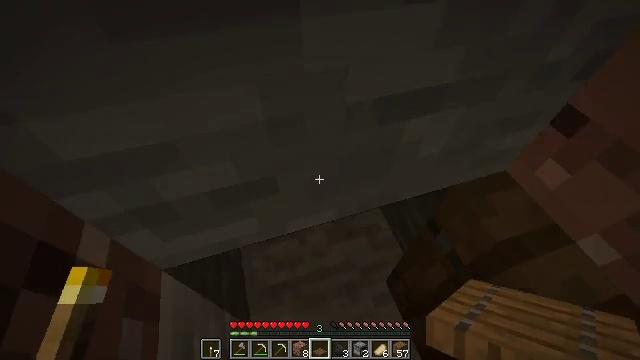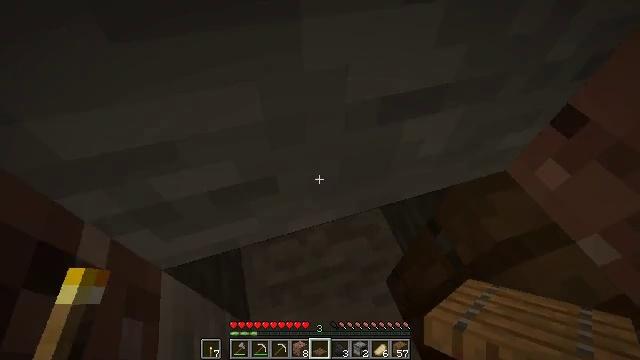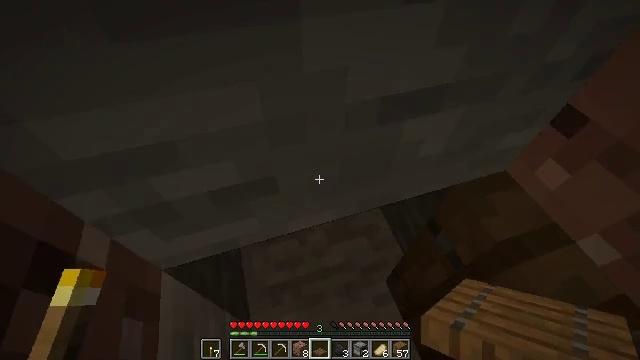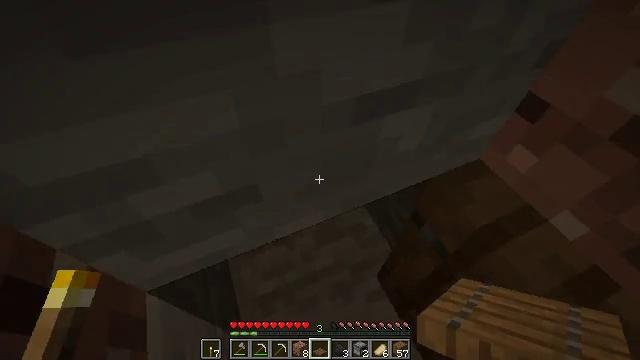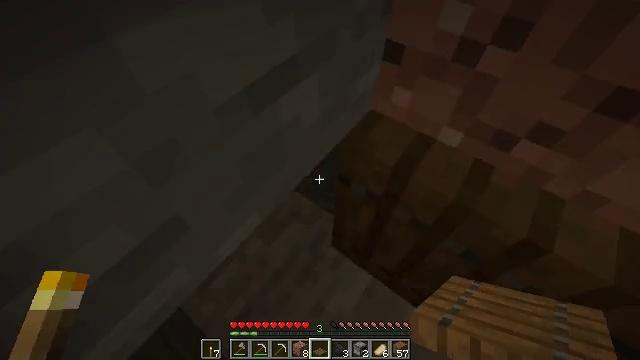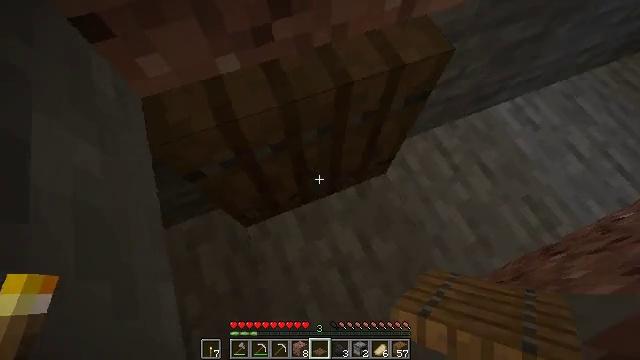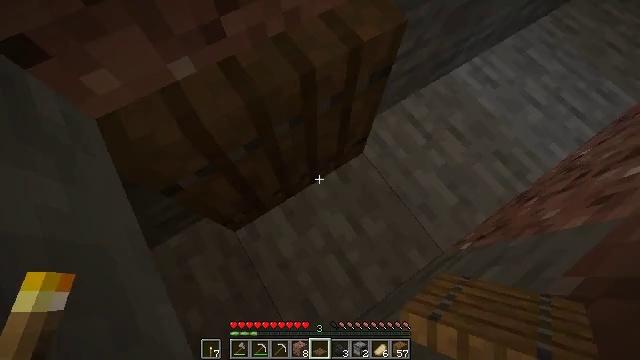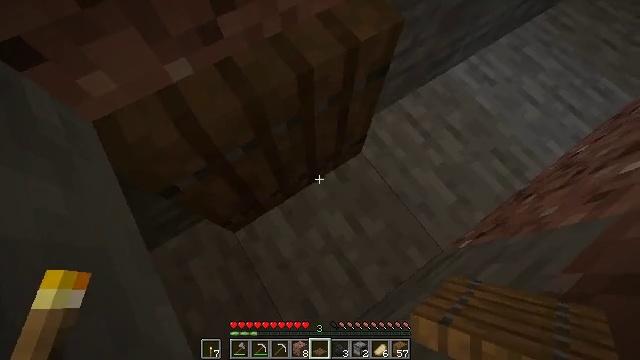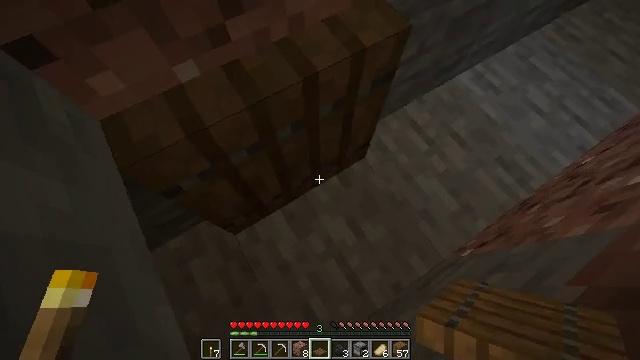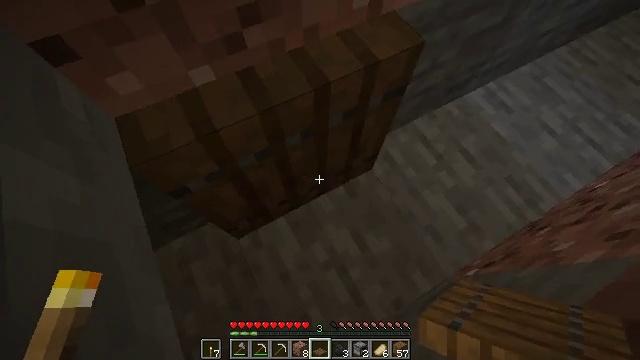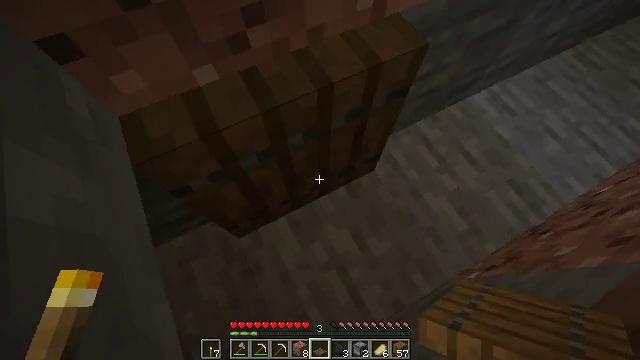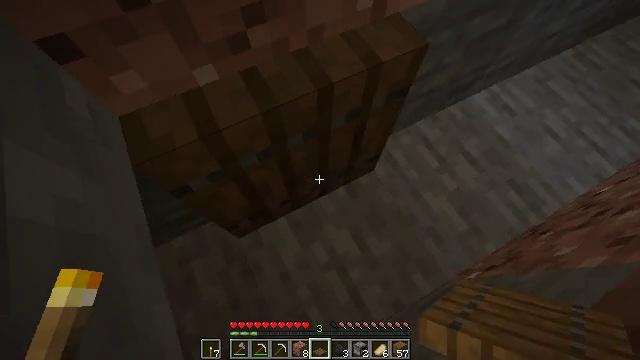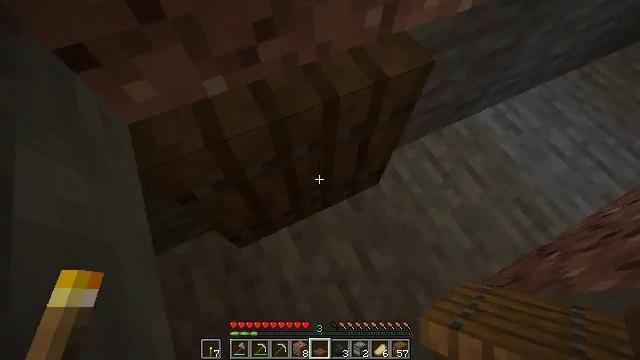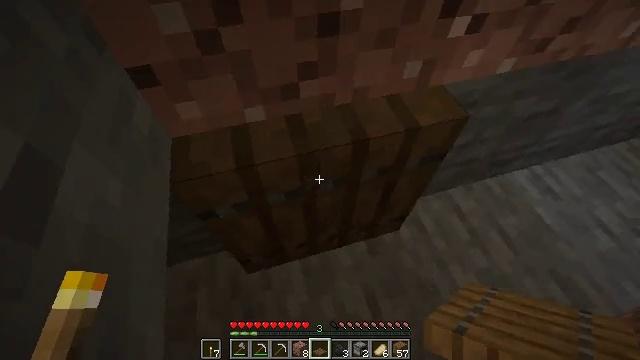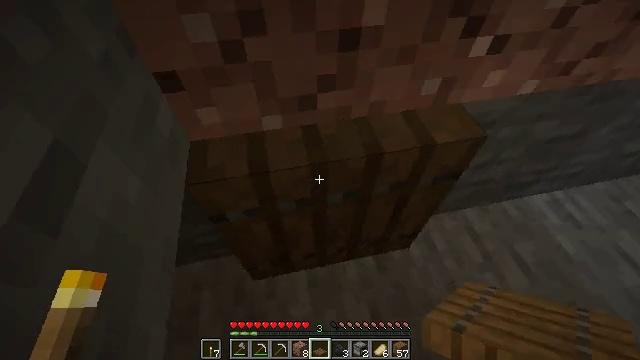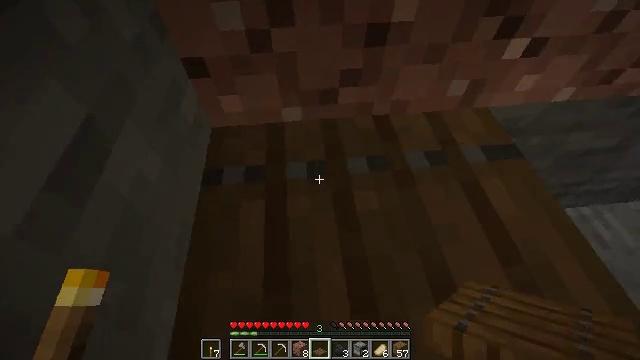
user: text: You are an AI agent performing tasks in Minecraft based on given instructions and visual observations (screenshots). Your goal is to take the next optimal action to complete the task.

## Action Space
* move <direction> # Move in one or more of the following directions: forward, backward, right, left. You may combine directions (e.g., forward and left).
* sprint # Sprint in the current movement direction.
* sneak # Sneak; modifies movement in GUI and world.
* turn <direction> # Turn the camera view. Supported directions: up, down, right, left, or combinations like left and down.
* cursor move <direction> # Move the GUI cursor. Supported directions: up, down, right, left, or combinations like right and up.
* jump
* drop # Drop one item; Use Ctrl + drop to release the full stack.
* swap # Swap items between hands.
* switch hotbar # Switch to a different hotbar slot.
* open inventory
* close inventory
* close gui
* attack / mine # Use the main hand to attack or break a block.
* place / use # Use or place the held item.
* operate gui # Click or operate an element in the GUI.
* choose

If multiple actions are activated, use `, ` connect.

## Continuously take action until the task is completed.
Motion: motion action
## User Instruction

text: Collect the spruce trapdoor from its position.
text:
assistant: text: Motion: no_op
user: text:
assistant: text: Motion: no_op
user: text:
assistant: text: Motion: turn right
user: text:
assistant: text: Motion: turn right and down
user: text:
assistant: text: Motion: turn right and down
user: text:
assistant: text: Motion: turn right and down
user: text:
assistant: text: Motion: no_op
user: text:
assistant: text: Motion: turn left
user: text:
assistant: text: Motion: turn left and up
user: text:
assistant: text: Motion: no_op
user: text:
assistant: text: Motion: no_op
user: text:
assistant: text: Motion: turn left and up
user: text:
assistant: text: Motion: turn left and up
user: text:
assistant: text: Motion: turn left and up
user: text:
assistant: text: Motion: turn left and down, use / place
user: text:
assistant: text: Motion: turn left and up, use / place
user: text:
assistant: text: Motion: turn left and up
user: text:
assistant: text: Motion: turn left and up
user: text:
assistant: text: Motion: turn up
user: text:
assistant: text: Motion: turn right and up
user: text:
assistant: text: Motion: turn right and up
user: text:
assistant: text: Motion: move left, turn right and up
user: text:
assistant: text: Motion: move left, turn left and up
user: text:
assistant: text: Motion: move left, turn left and up
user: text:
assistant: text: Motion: move left, turn right and up
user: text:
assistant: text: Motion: move left, turn right and up
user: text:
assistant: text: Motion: move left, turn right and up
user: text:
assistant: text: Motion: move left, turn right and up
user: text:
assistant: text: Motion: turn up
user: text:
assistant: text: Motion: turn right and up